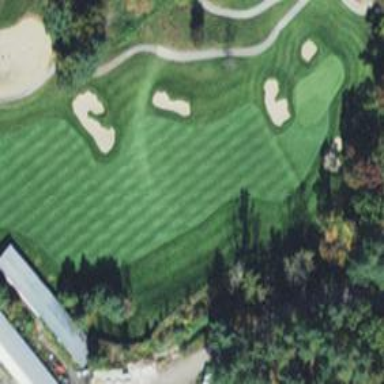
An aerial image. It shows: View of golf hole.